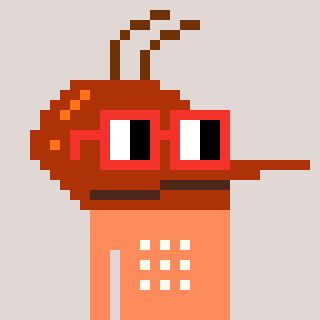
a pixel art character with square red glasses, a mosquito-shaped head and a peachy-colored body on a warm background